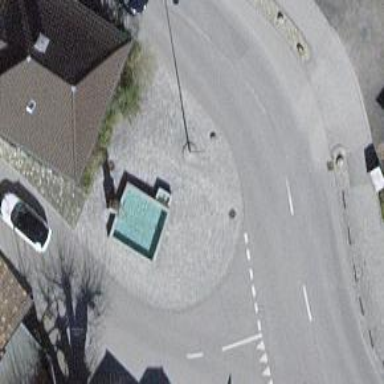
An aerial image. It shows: Fountain.